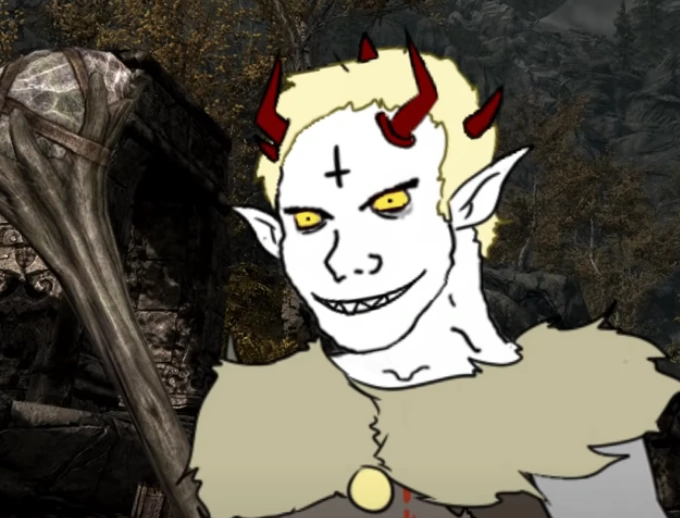
Label: 5_Wojak_with_Background